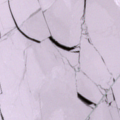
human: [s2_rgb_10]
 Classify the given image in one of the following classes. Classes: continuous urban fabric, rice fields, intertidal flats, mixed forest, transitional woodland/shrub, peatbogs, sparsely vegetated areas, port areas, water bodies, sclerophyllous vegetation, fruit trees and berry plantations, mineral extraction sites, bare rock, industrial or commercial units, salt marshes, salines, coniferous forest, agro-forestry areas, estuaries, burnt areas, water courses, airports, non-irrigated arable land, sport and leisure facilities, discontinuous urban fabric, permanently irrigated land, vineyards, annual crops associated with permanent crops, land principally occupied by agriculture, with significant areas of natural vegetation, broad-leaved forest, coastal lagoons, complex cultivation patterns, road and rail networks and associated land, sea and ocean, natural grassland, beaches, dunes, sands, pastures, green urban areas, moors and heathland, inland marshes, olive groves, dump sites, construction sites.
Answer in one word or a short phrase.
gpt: sea and ocean